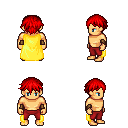
a pixel art fantasy rpg character, male body template, human, tanned skin, yellow cape, red pants, red short bangs hairstyle, cloth bracers, four views (front, back, left, right), 2x2 character sprite sheet, small pixel art, hard edges, no anti-aliasing